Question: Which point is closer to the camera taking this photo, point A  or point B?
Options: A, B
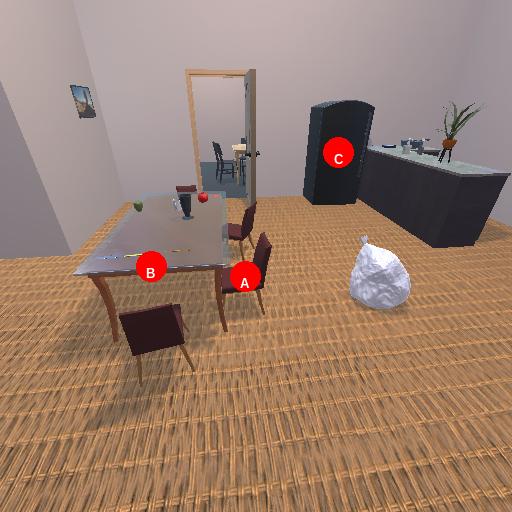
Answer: A